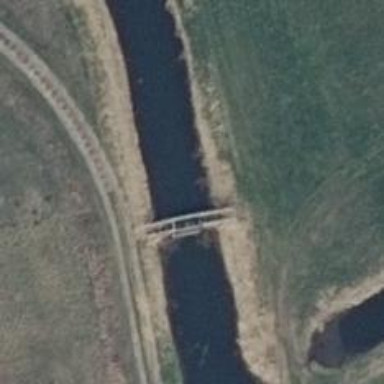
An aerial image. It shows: Weir in waterway.